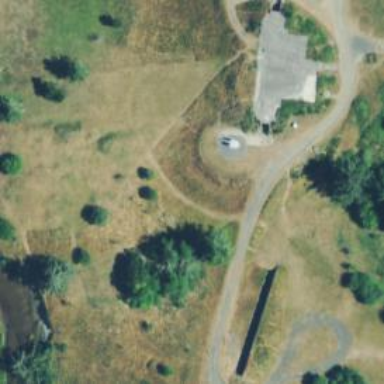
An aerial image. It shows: Historic cannon.